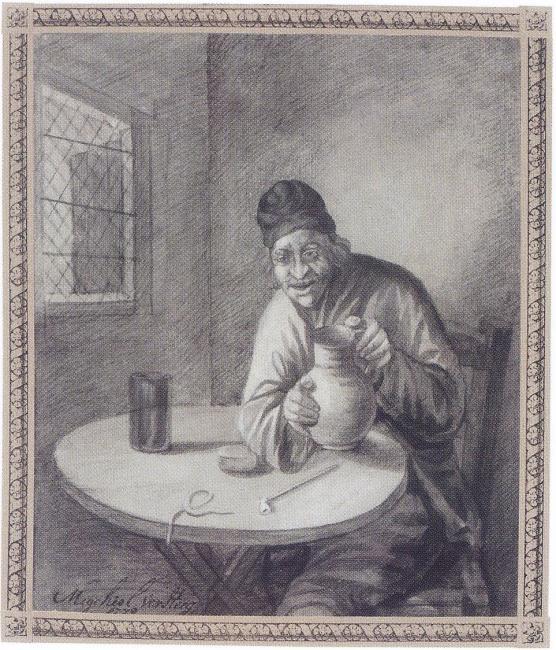
Title: Drinking man in an interior
Artist: Michiel Versteegh
Earliest date: 1779
Latest date: 1779
Genre: drawing
Iconography: Tobacco
Keywords: one human figure, interior view, leaded window, table, drinking, ewer (vessel), drinking glass, pipe, slow-match, terracotta